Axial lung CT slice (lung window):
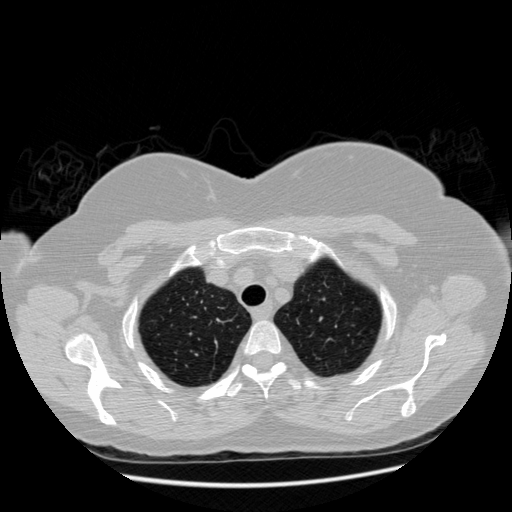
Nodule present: no